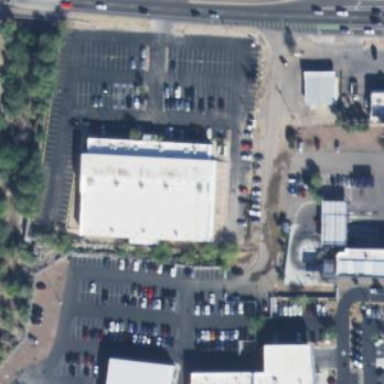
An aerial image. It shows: Building housing bowling alley.